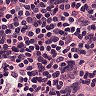
Metastatic tissue present: no